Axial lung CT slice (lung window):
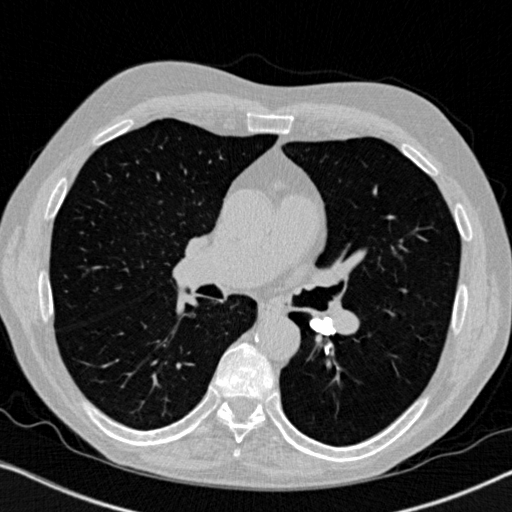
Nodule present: no